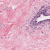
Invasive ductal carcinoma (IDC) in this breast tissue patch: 0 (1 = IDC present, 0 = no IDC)